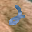
Label: 2